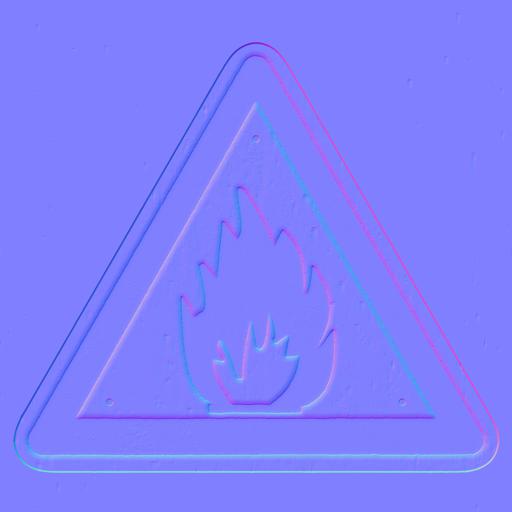
black danger fire flammable sign warning yellow